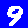
Digit: 9